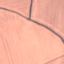
Land use / land cover class: AnnualCrop